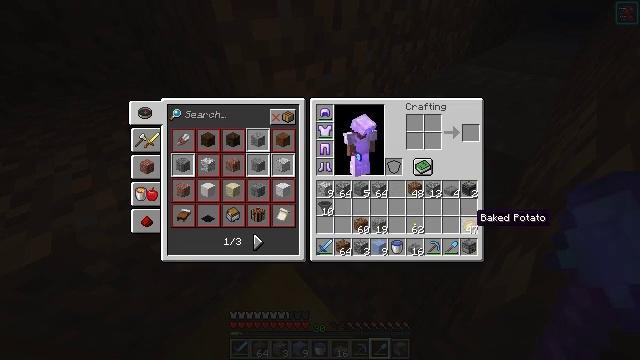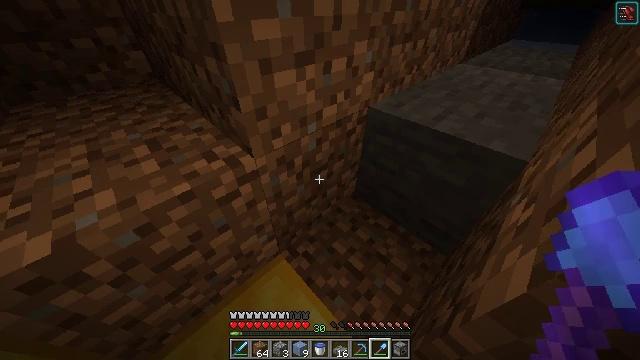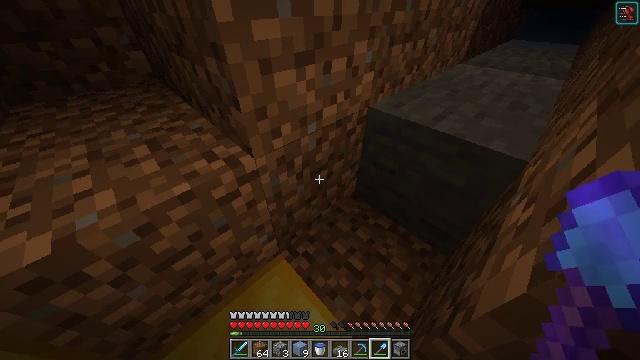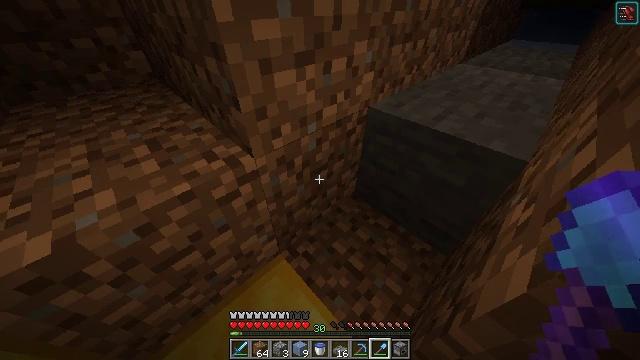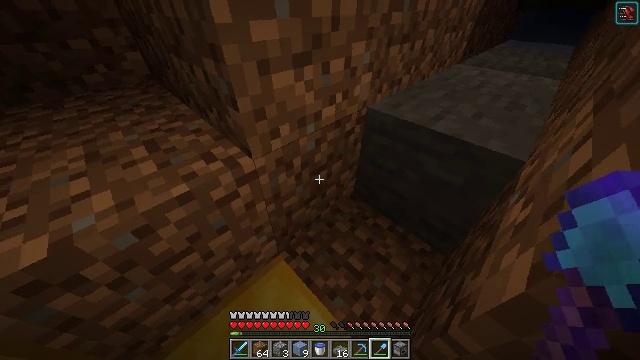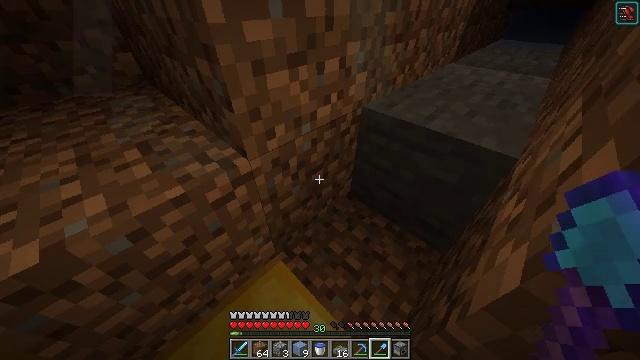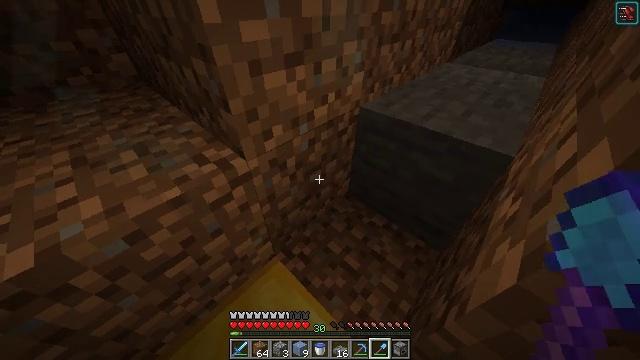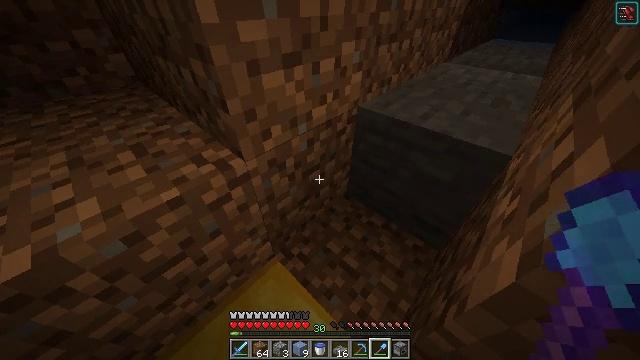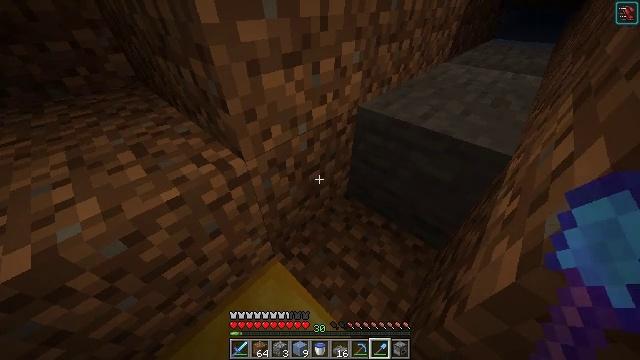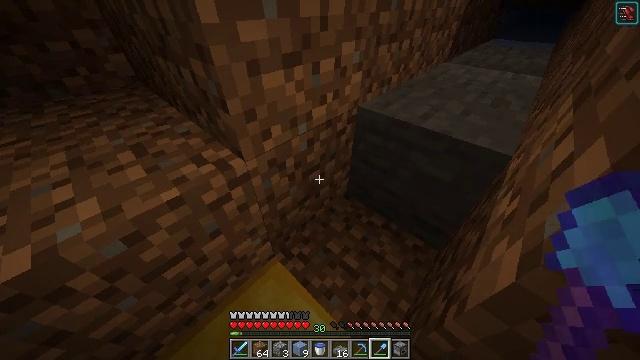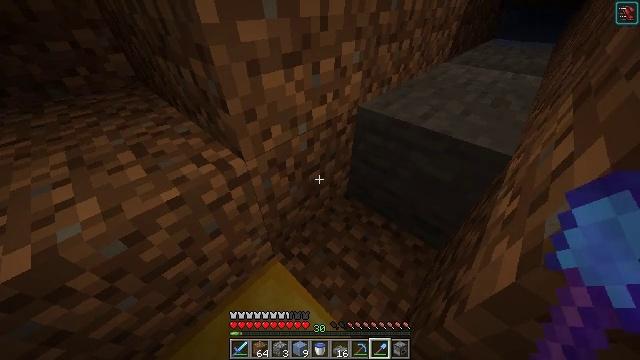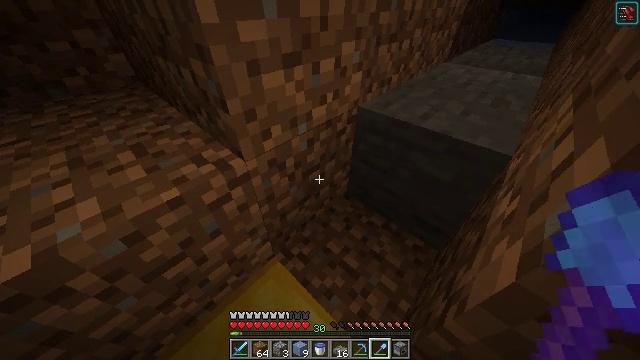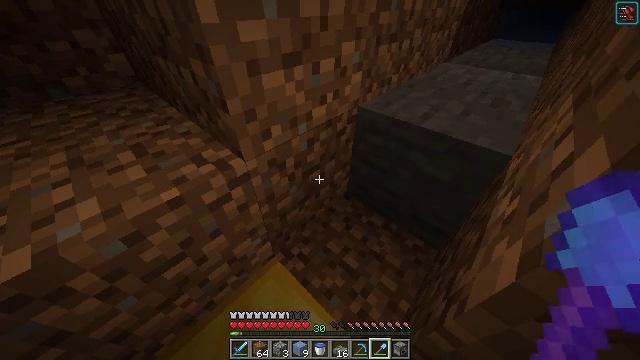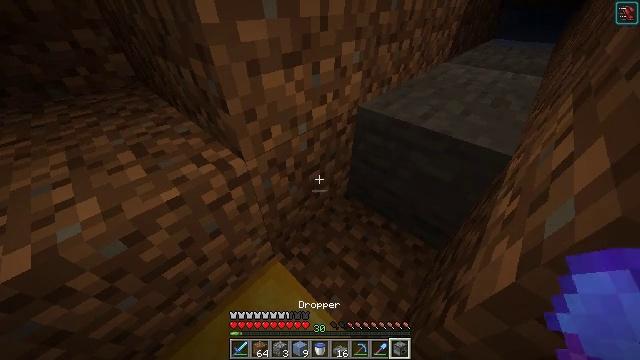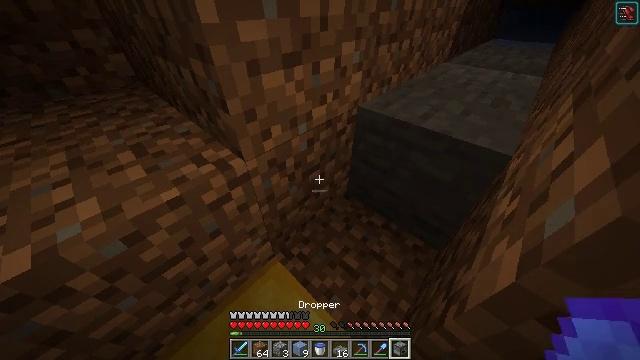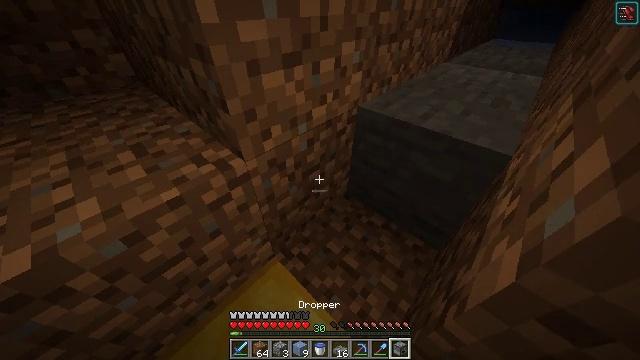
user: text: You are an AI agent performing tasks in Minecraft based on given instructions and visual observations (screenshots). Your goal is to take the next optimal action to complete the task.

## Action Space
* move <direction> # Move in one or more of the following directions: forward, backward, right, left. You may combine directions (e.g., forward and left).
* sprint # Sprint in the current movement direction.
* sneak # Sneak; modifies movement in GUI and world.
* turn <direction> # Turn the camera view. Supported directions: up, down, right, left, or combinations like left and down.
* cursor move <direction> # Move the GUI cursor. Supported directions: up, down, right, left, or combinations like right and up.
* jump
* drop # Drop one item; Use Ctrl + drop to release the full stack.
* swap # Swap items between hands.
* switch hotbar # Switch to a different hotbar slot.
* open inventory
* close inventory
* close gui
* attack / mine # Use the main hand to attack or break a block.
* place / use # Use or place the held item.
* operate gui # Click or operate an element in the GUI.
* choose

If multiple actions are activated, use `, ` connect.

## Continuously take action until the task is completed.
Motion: motion action
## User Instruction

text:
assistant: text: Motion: close inventory
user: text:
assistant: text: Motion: close inventory
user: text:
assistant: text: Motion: close inventory
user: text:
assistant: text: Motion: no_op
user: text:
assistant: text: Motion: turn right
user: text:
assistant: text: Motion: no_op
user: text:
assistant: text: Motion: no_op
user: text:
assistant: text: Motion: no_op
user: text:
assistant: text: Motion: no_op
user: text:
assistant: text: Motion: no_op
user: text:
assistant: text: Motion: no_op
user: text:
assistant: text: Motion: no_op
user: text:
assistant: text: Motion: no_op
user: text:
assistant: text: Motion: no_op
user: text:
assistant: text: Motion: no_op
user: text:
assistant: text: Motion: no_op
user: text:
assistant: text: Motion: no_op
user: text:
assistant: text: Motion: turn left and down
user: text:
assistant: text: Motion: turn left and down
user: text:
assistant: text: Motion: turn down
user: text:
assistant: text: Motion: turn down
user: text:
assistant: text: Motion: turn right and down
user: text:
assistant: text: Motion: turn right
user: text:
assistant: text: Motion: turn right, use / place
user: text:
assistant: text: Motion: turn right, use / place
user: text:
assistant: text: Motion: use / place
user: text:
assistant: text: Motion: no_op
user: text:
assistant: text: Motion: no_op
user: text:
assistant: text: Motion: no_op